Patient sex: M
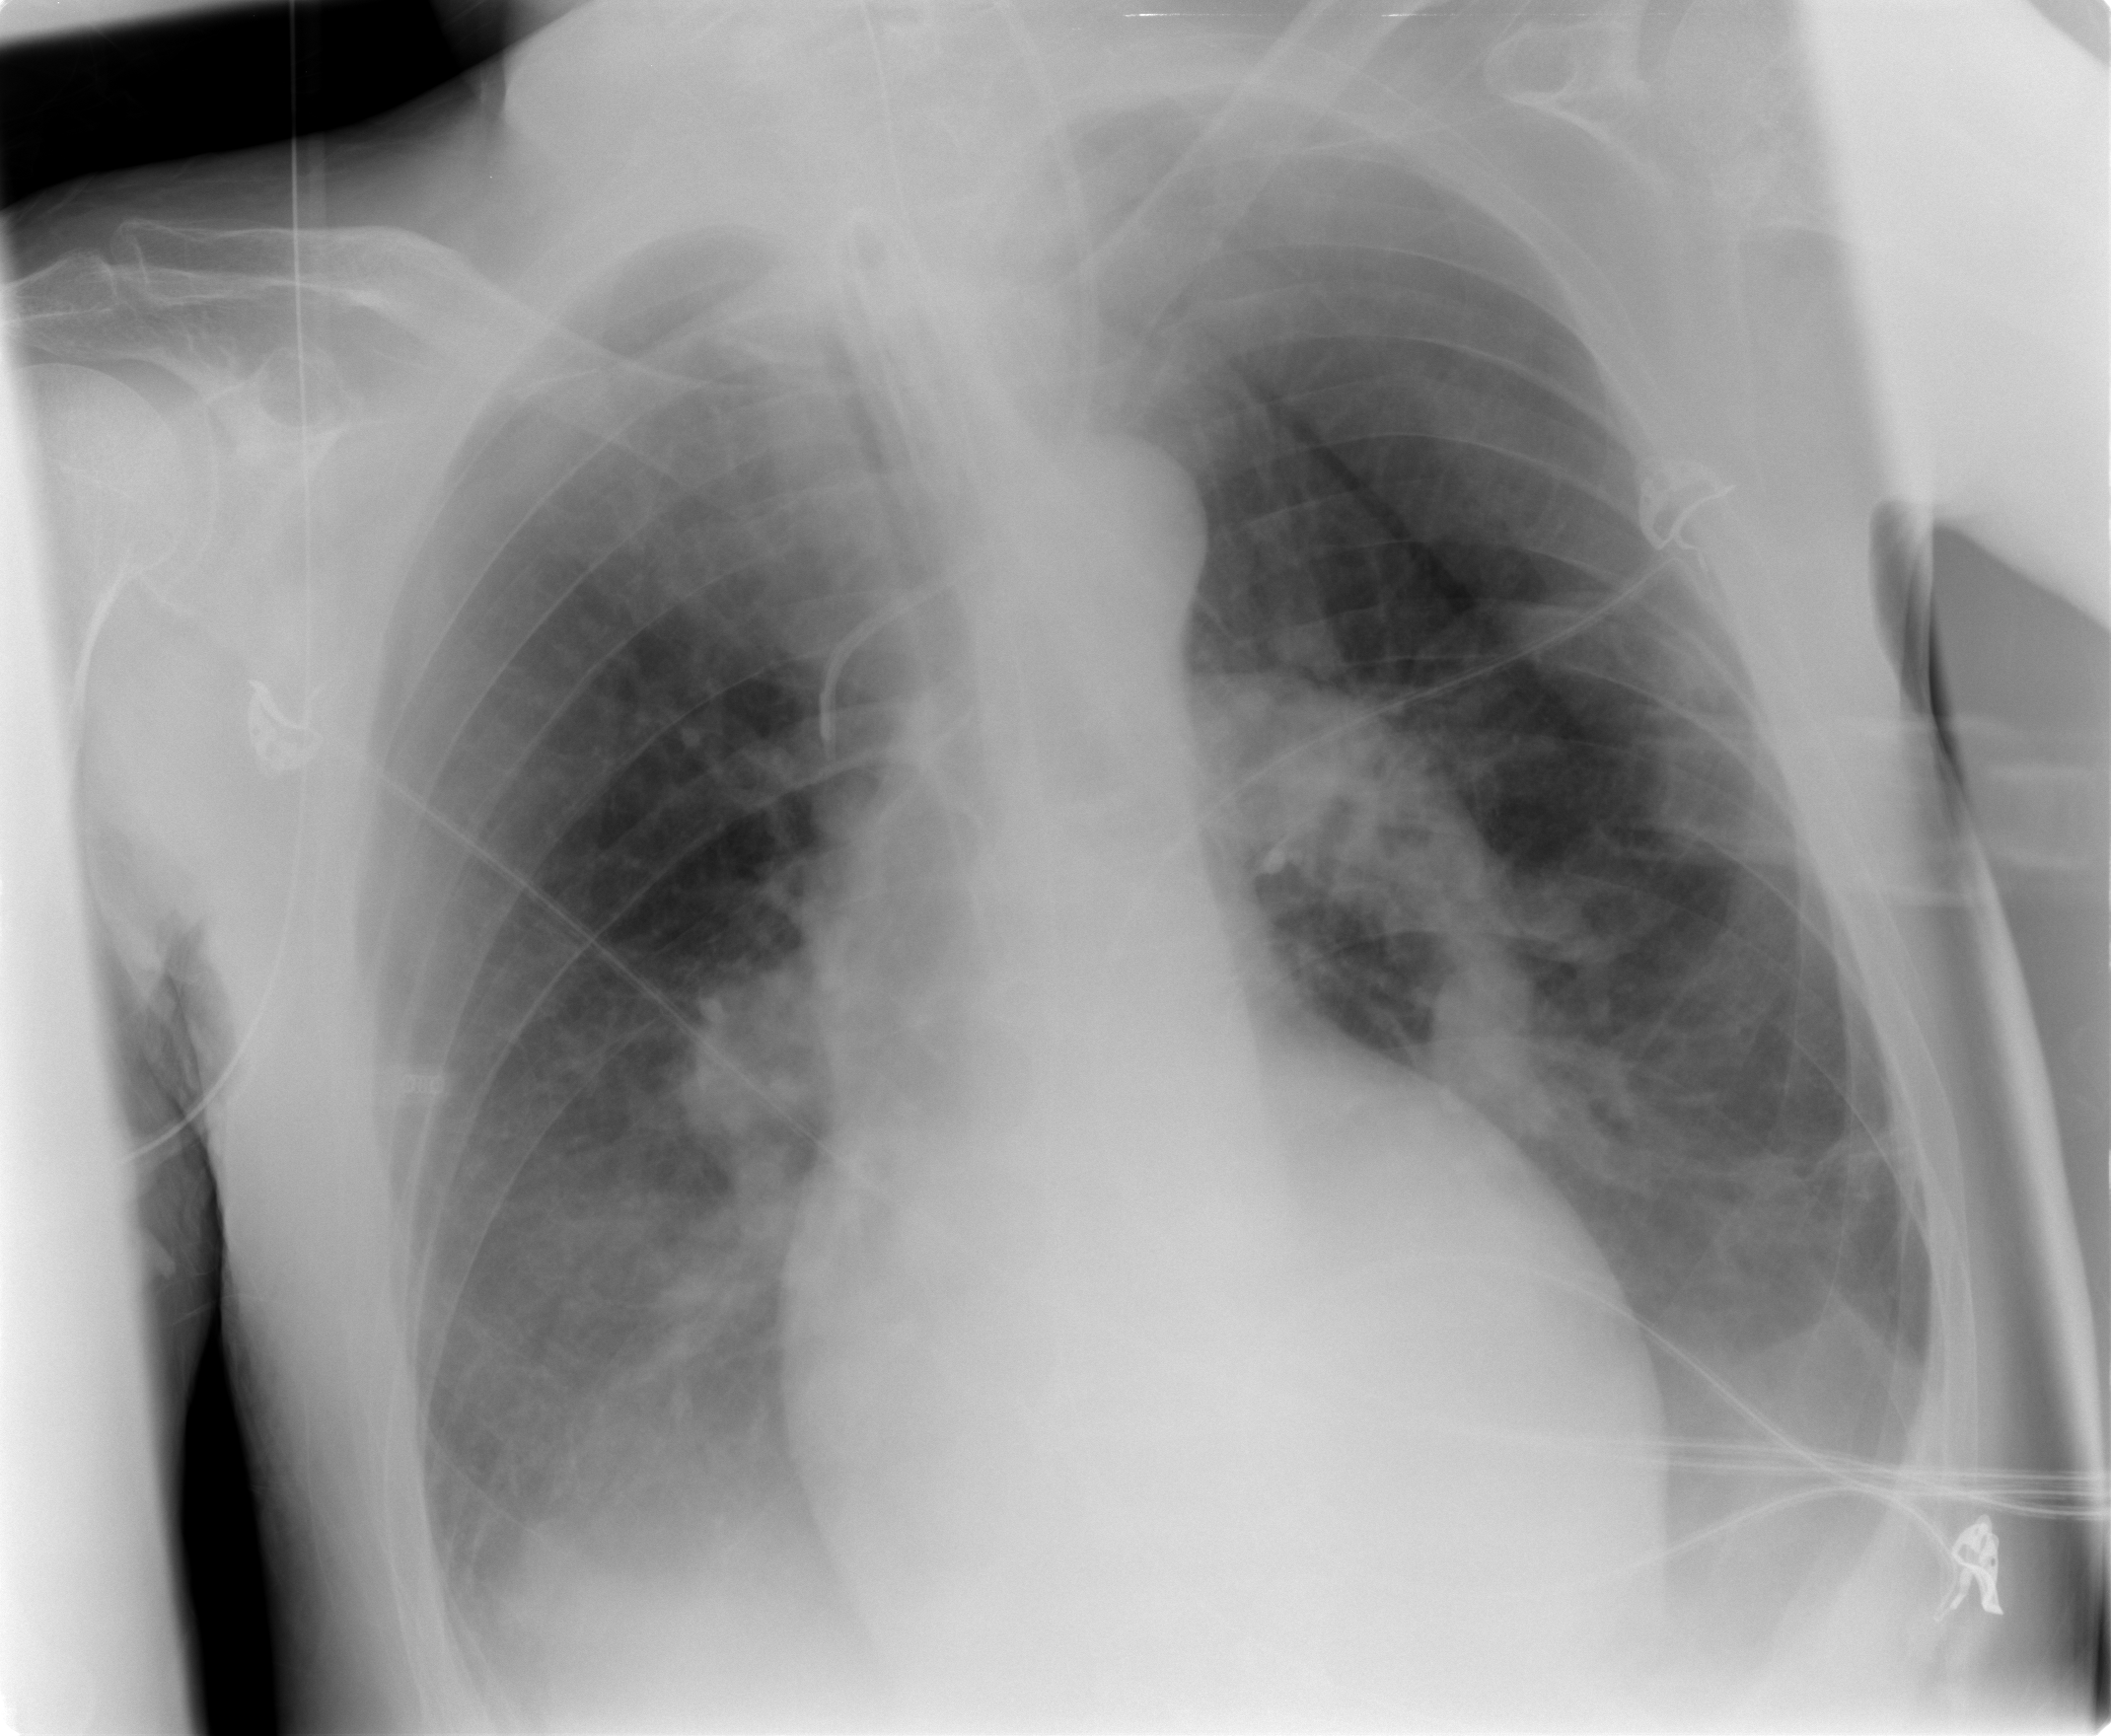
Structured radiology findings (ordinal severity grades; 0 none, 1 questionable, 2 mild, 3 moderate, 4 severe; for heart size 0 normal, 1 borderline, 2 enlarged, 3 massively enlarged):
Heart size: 0
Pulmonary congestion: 2
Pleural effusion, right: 2
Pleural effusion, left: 2
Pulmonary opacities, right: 2
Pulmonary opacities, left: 0
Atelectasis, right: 2
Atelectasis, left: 2